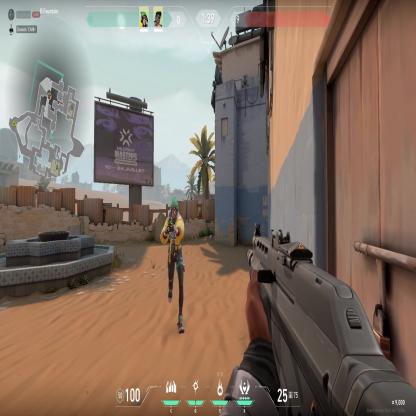
Label: teammate